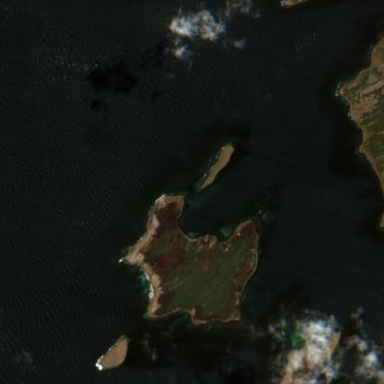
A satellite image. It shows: Island with natural coastline.